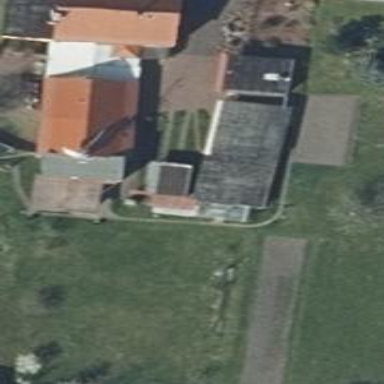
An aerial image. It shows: House with multiple parts.